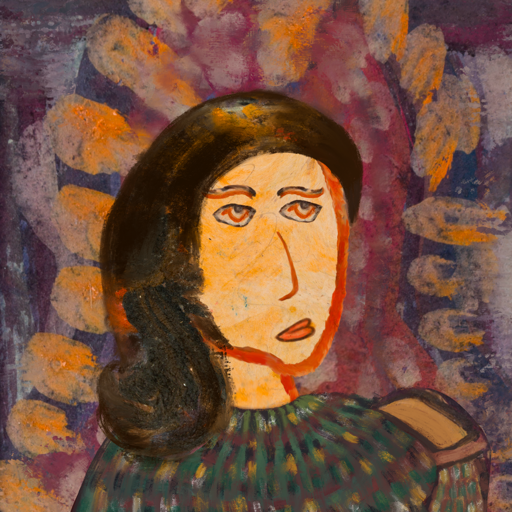
Background: Doll, Head And Neck Side: Experience, Face Side: Experience, Bust: After_Raid, Hair Side: Gypsy_Queen, Head Accessory: Blank, Second Necklace: Blank, Necklace: Blank, Baby: Blank